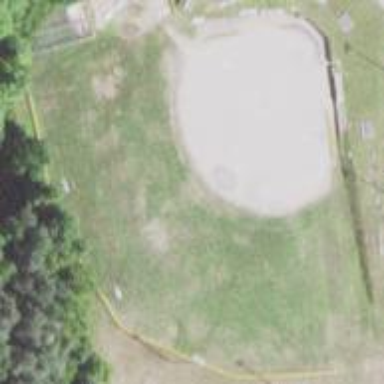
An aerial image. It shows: Baseball pitch for leisure land.